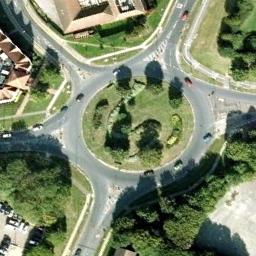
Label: roundabout